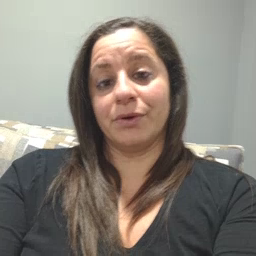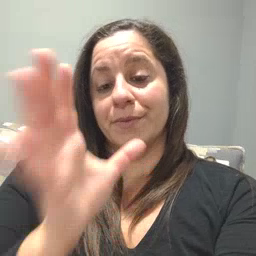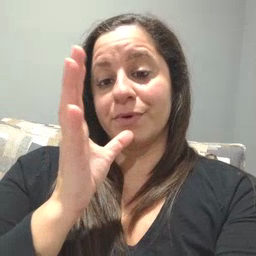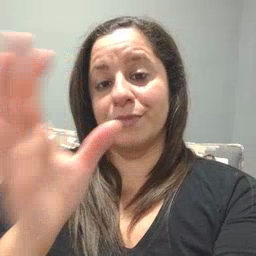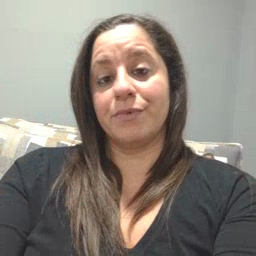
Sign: mom